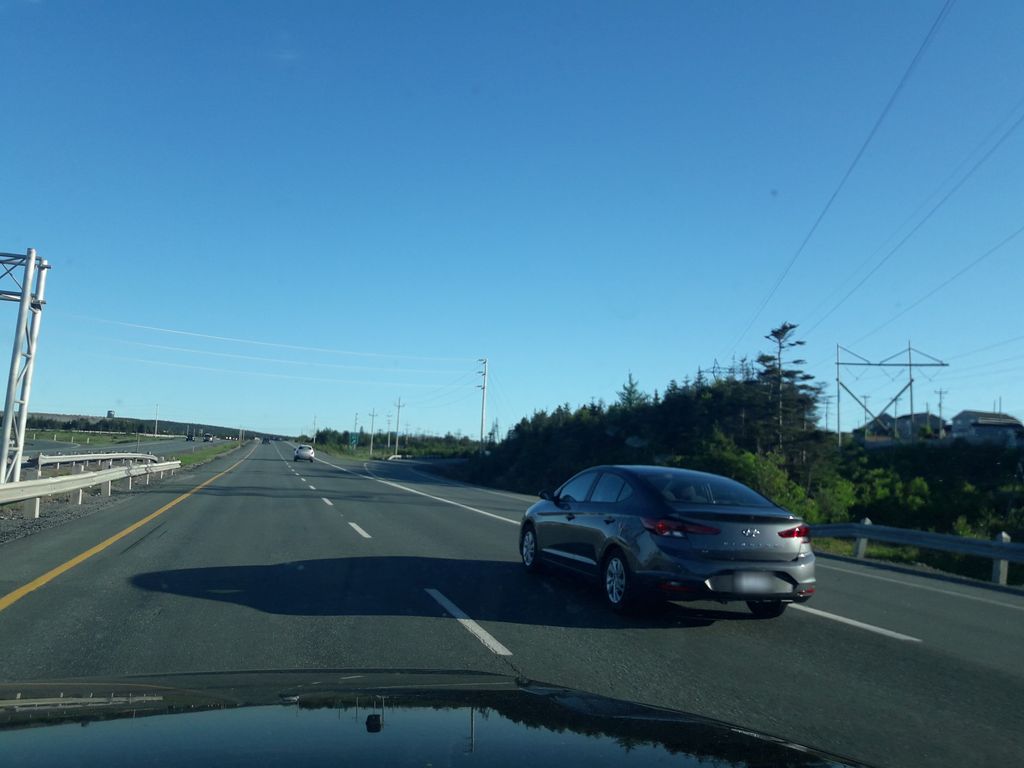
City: st_johns